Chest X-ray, AP view. Patient: 57 years old, sex M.
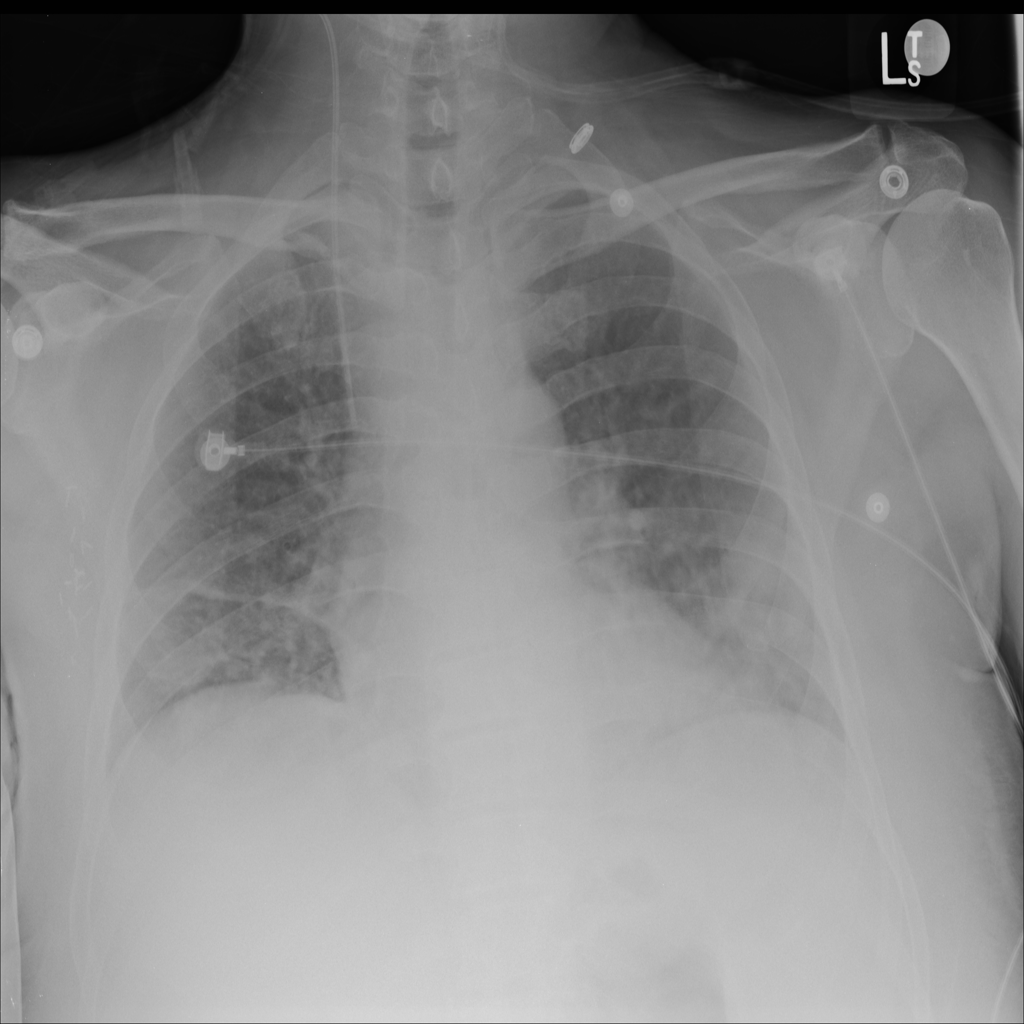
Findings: Atelectasis, Infiltration, Nodule